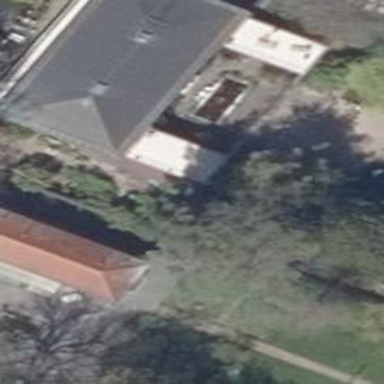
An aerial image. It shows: Building.